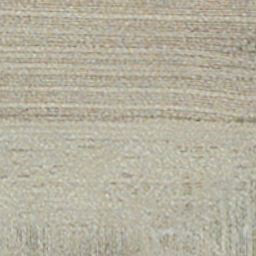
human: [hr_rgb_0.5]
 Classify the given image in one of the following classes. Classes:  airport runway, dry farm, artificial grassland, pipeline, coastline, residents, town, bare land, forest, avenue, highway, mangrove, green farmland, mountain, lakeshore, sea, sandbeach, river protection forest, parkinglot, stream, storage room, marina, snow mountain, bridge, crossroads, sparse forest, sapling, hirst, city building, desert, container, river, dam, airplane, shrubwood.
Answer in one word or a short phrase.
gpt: dry farm